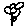
Label: flower